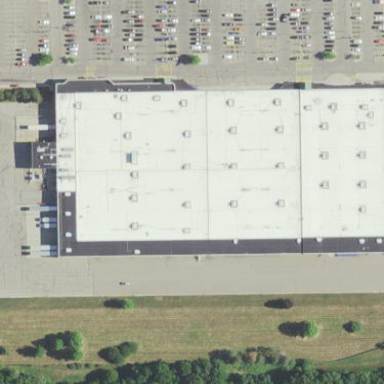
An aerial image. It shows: Supermarket building.